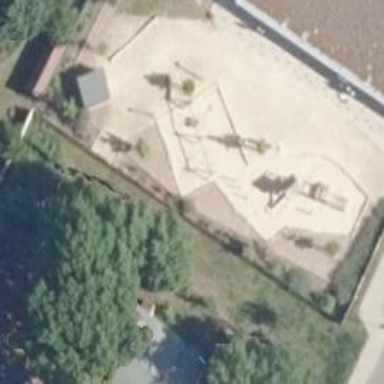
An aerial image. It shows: Playground area for leisure activities on the land.